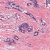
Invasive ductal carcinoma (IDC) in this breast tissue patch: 1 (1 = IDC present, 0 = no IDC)